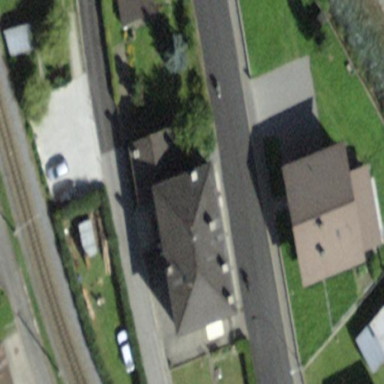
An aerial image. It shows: House with hipped roof.